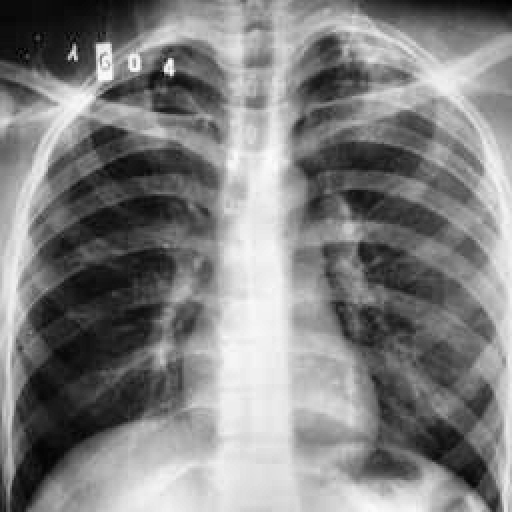
Finding: TUBERCULOSIS